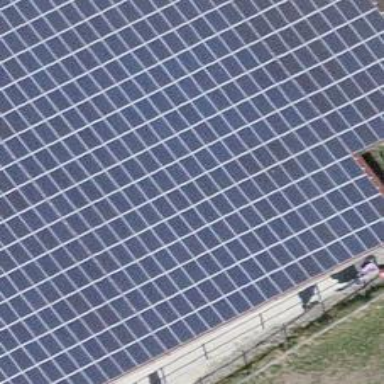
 consisting of solar photovoltaic panels."